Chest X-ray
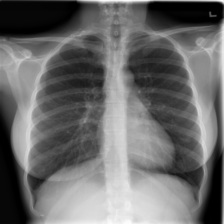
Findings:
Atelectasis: negative
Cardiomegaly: negative
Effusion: negative
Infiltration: positive
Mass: negative
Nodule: positive
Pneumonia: negative
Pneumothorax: negative
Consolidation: negative
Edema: negative
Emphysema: negative
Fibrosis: negative
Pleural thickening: negative
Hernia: negative